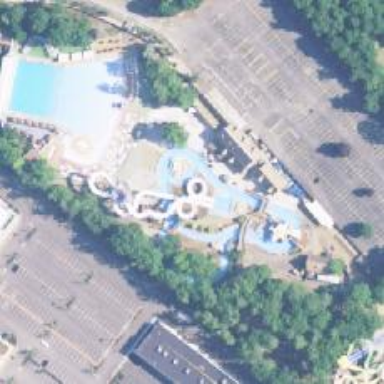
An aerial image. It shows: Water slide attraction.